Question: I want to automate the account registration on <URL>
I came as far as here:

I couldn't use 'from selenium.webdriver.support.ui import Select' to select either 'outlook.com' or 'hotmail.com' from the dropdown menu.
I tried:
'''
Select(driver.find_element(By.CSS_SELECTOR, 'select')).select_by_value('hotmail.com')
'''
My Error:
'''
Traceback (most recent call last):
File "C:\Users\Administrator\Desktop\outlook\start.py", line 13, in <module>
create_email(settings, driver)
File "C:\Users\Administrator\Desktop\outlook\bot\create_email.py", line 14, in create_email
Select(driver.find_element(By.CSS_SELECTOR, 'select')).select_by_value('hotmail.com')
File "C:\Users\Administrator\AppData\Local\Programs\Python\Python38\lib\site-packages\selenium\webdriver\support\select.py", line 87, in select_by_value
raise NoSuchElementException("Cannot locate option with value: %s" % value)
selenium.common.exceptions.NoSuchElementException: Message: Cannot locate option with value: hotmail.com
'''
HTML code of the site:
'''
<select class="phoneCountry col-xs-24 win-dropdown" id="LiveDomainBoxList" name="LiveDomainBoxList" aria-label="Email domain options" data-bind="options: domains, value: domain, hasFocus: isLiveDomainDropDownFocused, disable: memberName.isValidating(), css: {'win-dropdown': config.isWin10HostOOBEDesktop !== 0}">
<option value="outlook.com">outlook.com</option>
<option value="hotmail.com">hotmail.com</option>
</select>
'''
Instead of 'By.CSS_SELECTOR, 'select''
I used 'By.XPATH, '//*[@id="LiveDomainBoxList"]''
and it's working. But I still want to use 'By.CSS_SELECTOR, 'select''!
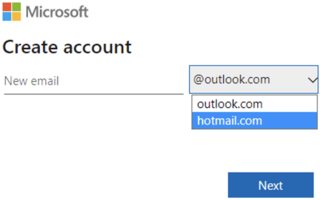
Answer: if you want use by 'css selector' use the same 'id' to identify the element.
'''
Select(driver.find_element(By.CSS_SELECTOR, '#LiveDomainBoxList')).select_by_value('hotmail.com')
'''